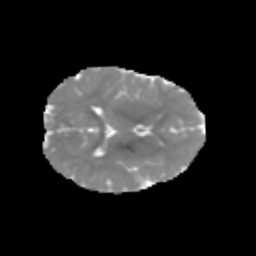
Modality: MD
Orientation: axial
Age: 7
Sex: female
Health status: healthy